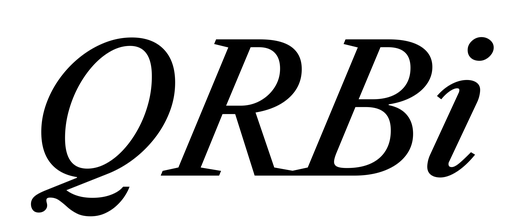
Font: LibreCaslonText-Italic_Medium_Italic